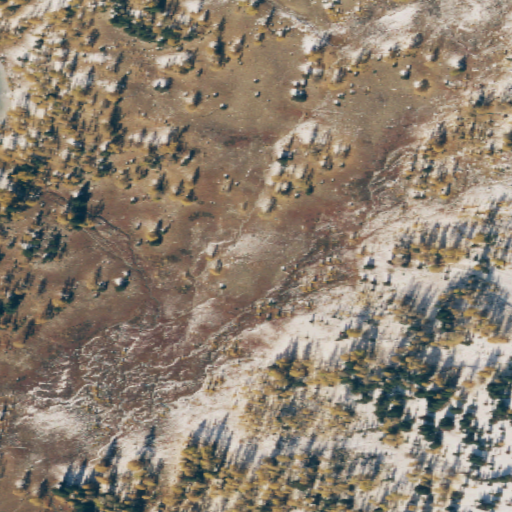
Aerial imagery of depression(s) in Washington named Horseshoe Basin containing grassland, evergreen forest, barren land, and shrub